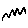
Label: zigzag